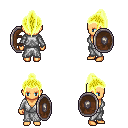
a pixel art fantasy rpg character, female body template, human, tanned skin, white robe, white pants, gold long topknot hairstyle, shield, four views (front, back, left, right), 2x2 character sprite sheet, small pixel art, hard edges, no anti-aliasing